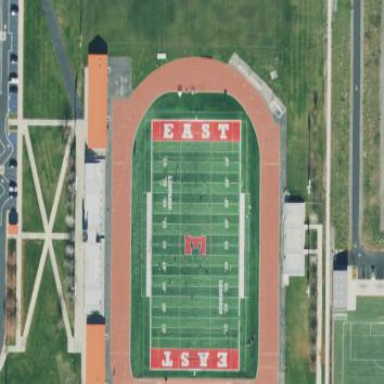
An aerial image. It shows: Turf pitch for American football.